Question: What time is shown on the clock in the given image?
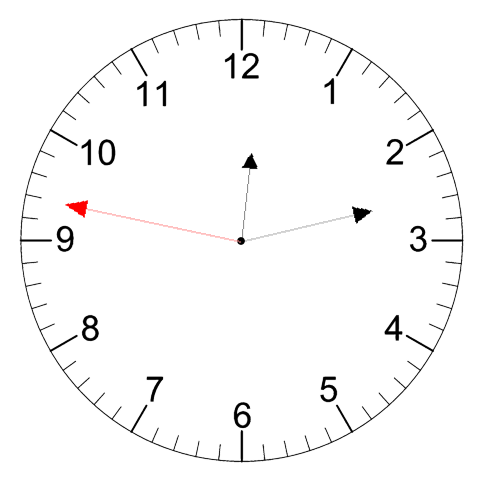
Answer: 12:12:47